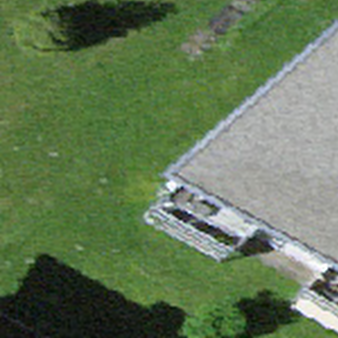
Label: other